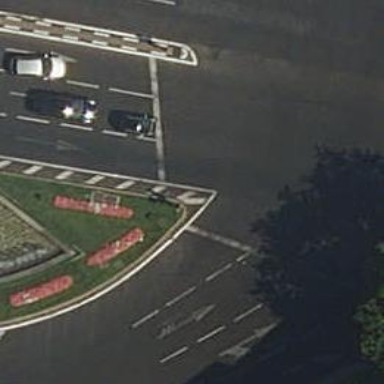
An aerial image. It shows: Road with traffic signals.